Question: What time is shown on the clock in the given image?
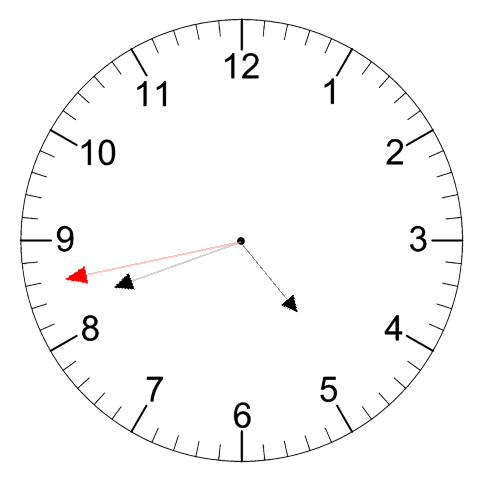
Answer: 04:41:43